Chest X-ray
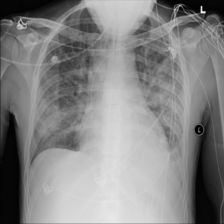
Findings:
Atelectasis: negative
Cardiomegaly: positive
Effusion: positive
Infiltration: positive
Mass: negative
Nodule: negative
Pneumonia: negative
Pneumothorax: negative
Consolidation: negative
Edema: negative
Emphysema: negative
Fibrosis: negative
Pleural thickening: negative
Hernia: negative